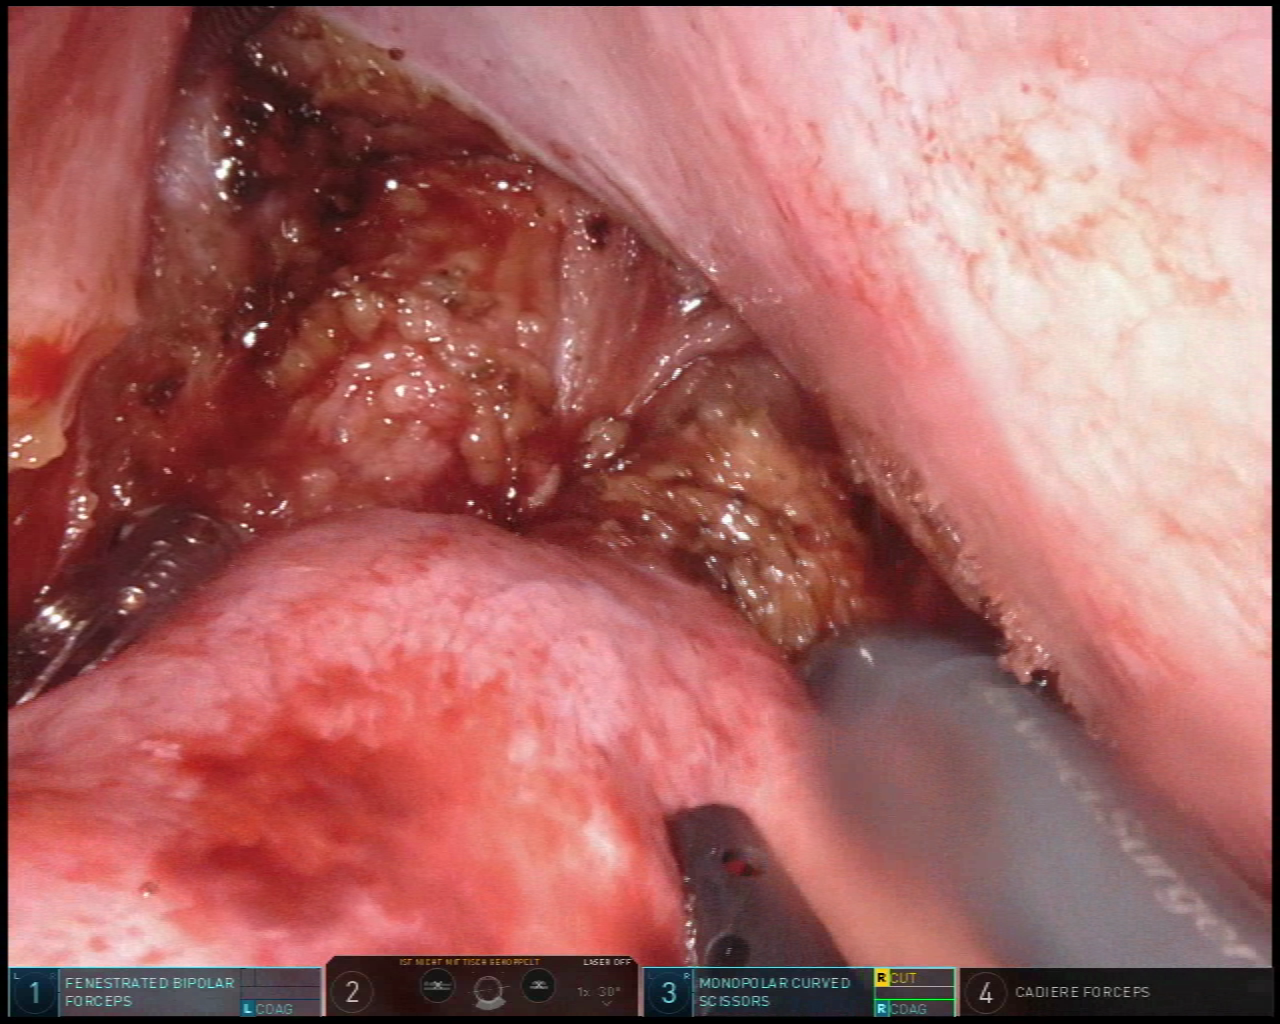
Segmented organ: vesicular_glands
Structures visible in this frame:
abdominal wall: no
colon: no
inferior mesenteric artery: no
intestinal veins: no
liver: no
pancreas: no
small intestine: no
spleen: no
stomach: no
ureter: no
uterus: no
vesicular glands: yes